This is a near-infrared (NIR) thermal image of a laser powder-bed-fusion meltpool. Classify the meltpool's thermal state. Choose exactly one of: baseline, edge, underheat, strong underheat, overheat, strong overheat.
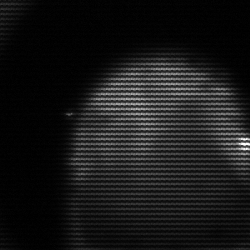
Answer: edge